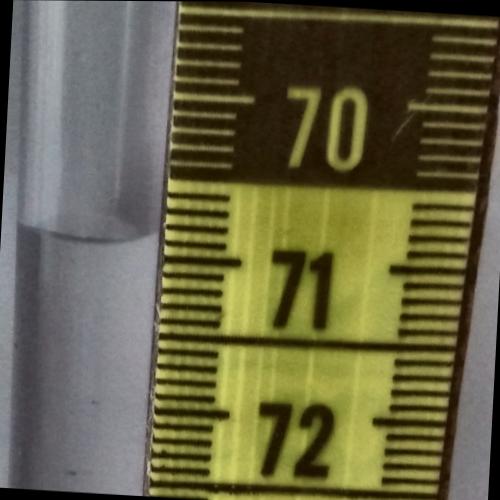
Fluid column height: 70.9 cm